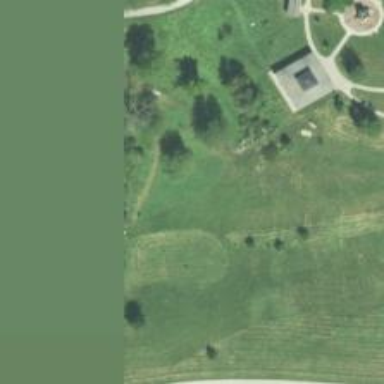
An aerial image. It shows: Disc golf basket.